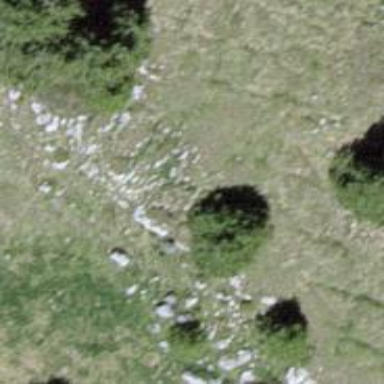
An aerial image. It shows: Needle-leaved tree in nature.